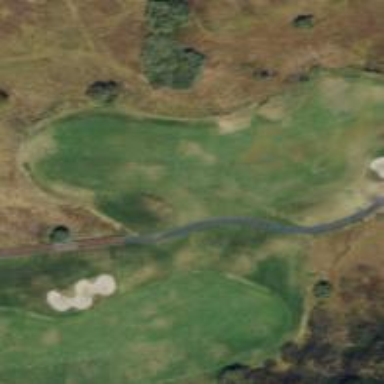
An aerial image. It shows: View of golf hole.